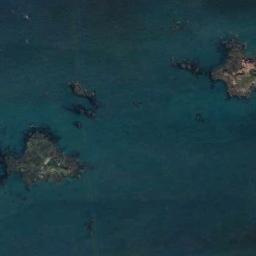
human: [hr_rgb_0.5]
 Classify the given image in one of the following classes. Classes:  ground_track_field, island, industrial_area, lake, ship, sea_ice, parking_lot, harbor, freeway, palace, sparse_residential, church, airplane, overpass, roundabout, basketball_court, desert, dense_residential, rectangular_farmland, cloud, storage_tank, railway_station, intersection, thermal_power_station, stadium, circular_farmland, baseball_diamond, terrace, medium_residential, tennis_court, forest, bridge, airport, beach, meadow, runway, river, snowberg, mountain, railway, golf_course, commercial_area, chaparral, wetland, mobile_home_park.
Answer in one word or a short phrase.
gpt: island